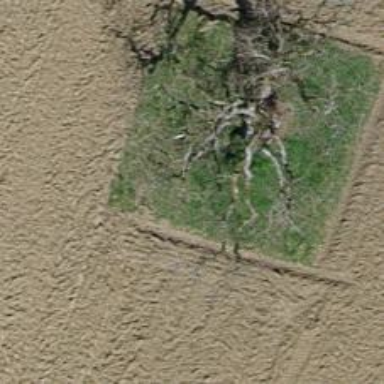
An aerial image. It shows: Beautiful tree in nature.